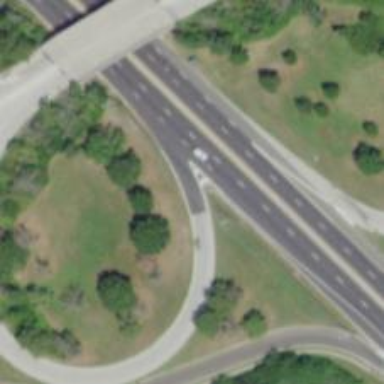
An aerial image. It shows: Trunk link road with asphalt surface.